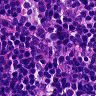
Metastatic tissue present: no